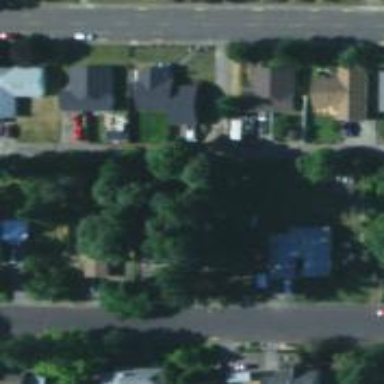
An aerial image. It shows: Alleyway designated as service road.